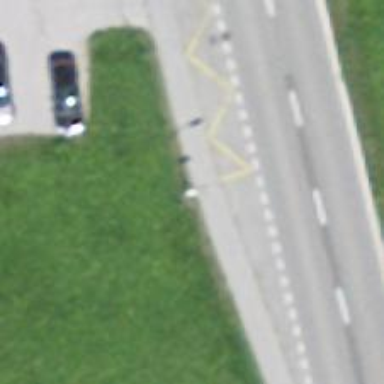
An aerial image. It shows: Bus stop with platform for public transport.